Interaction volume radius: 5 \u00c5
Interaction volume height: 25 \u00c5
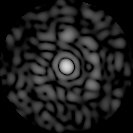
Disorder parameter: 0.7386